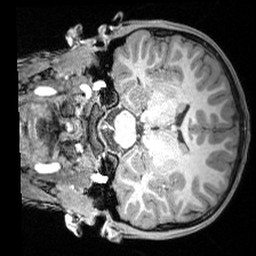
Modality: T1w
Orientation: coronal
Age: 9
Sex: male
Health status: ill
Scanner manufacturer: siemens
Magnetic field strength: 3 T
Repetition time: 1.6 s
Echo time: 0.00179 s